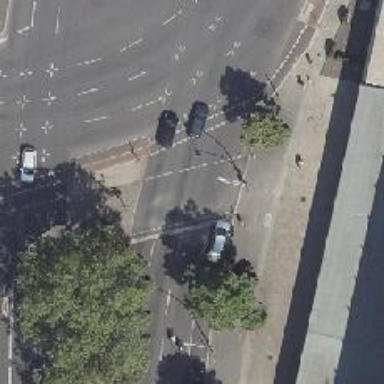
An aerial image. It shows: Asphalt footway with crossing controlled by traffic signals and pedestrian island.